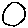
Label: circle